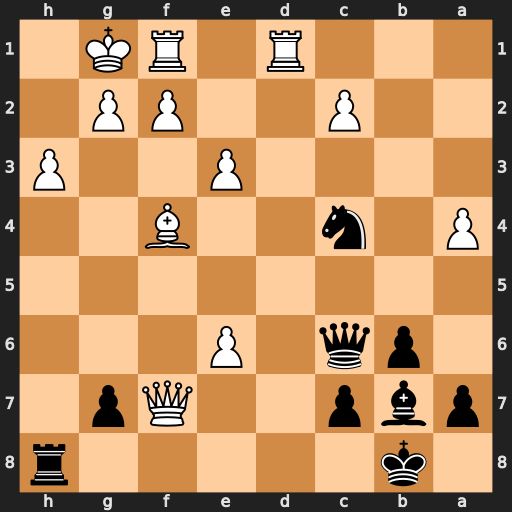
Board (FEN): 1k5r/pbp2Qp1/1pq1P3/8/P1n2B2/4P2P/2P2PP1/3R1RK1
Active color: b
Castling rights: -
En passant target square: -
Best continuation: Qxg2#